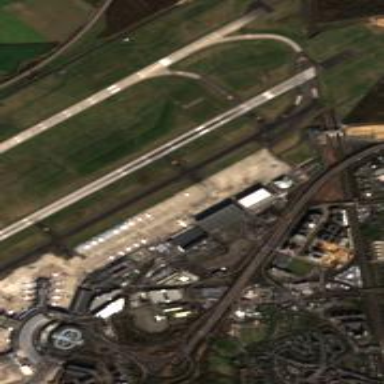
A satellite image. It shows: Apron at the airport.